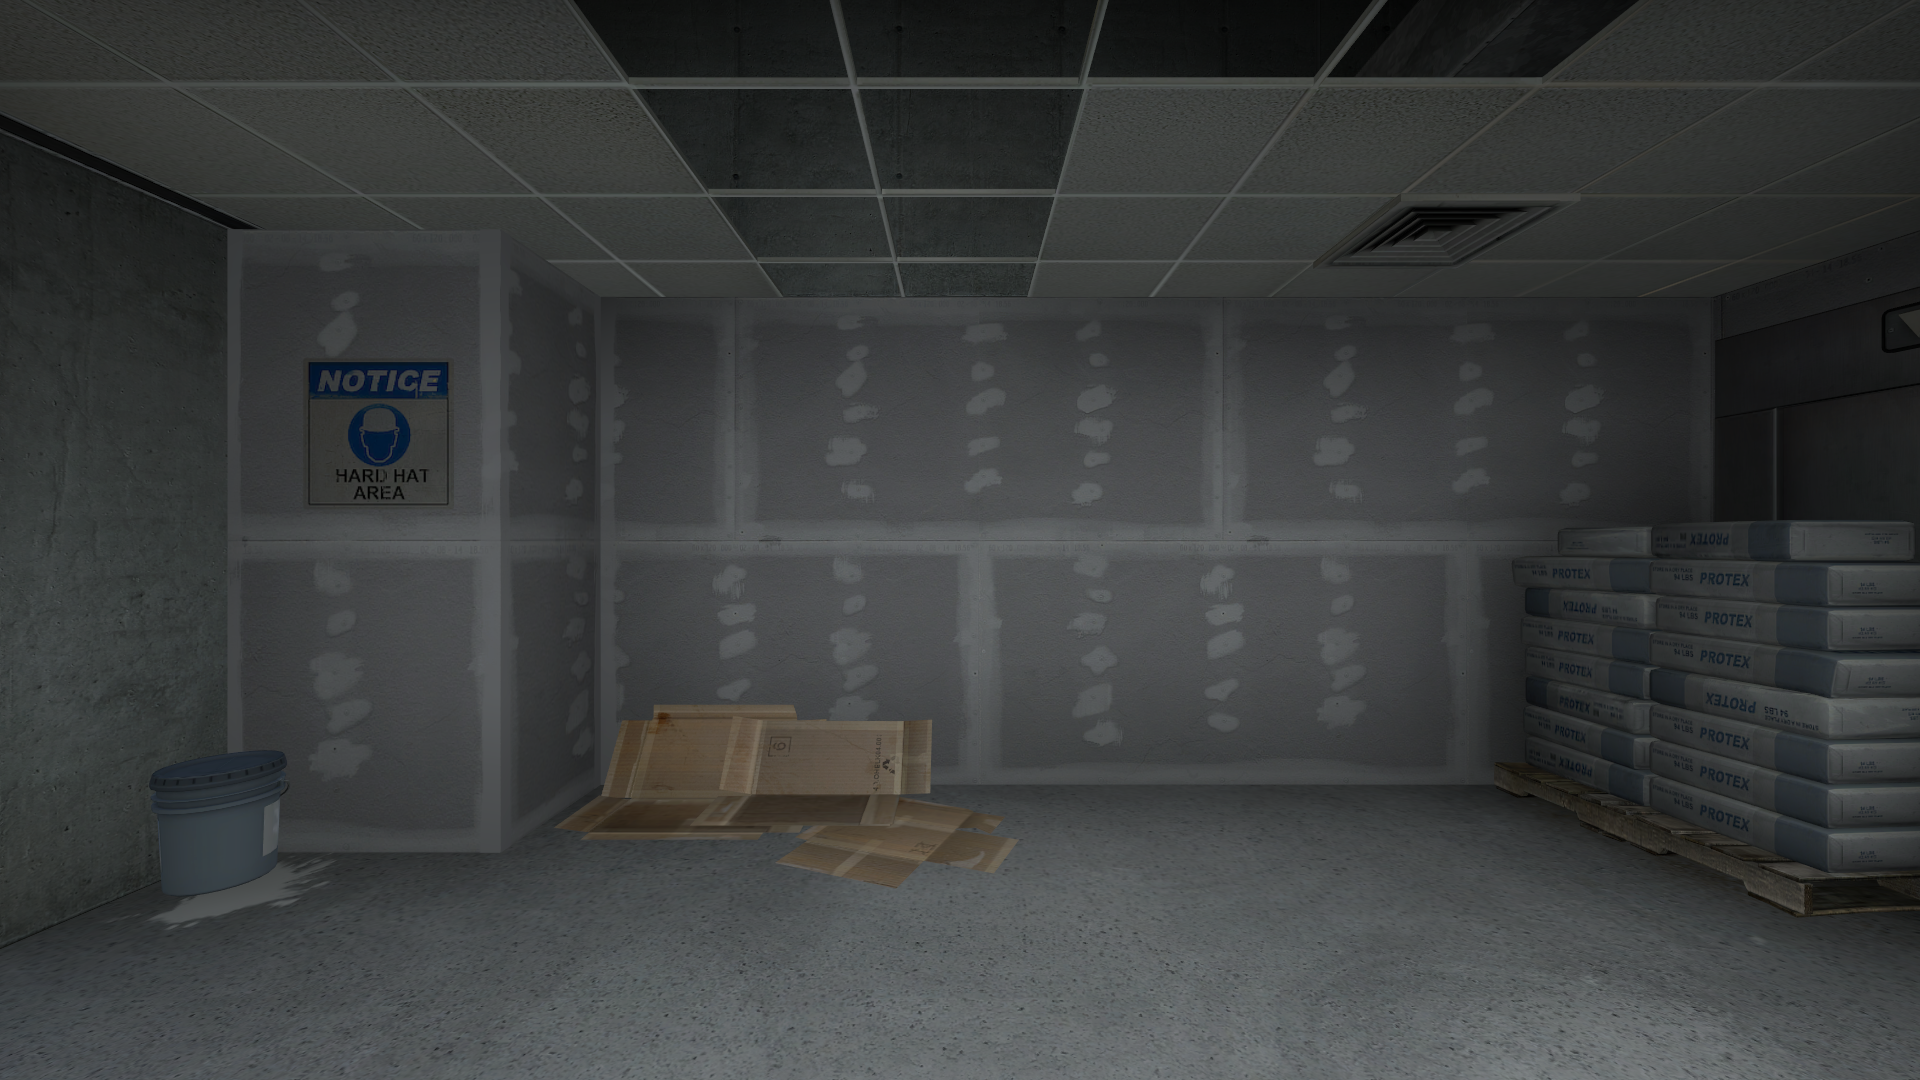
Map: de_vertigo